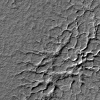
Atmospheric dust classification: not_dusty